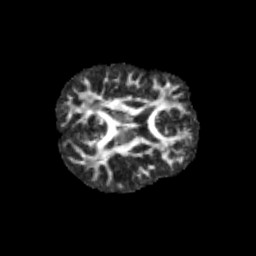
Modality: FA
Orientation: axial
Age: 13
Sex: male
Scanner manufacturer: siemens
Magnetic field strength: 3 T
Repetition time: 3.8 s
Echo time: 0.07 s